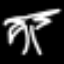
Label: palm tree